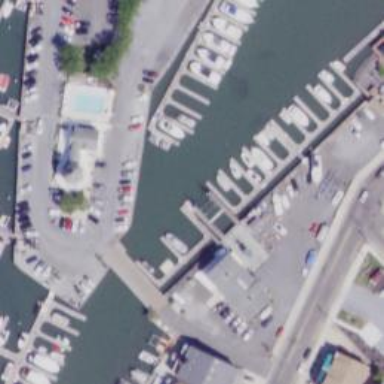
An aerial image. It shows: Slipway on leisure land.